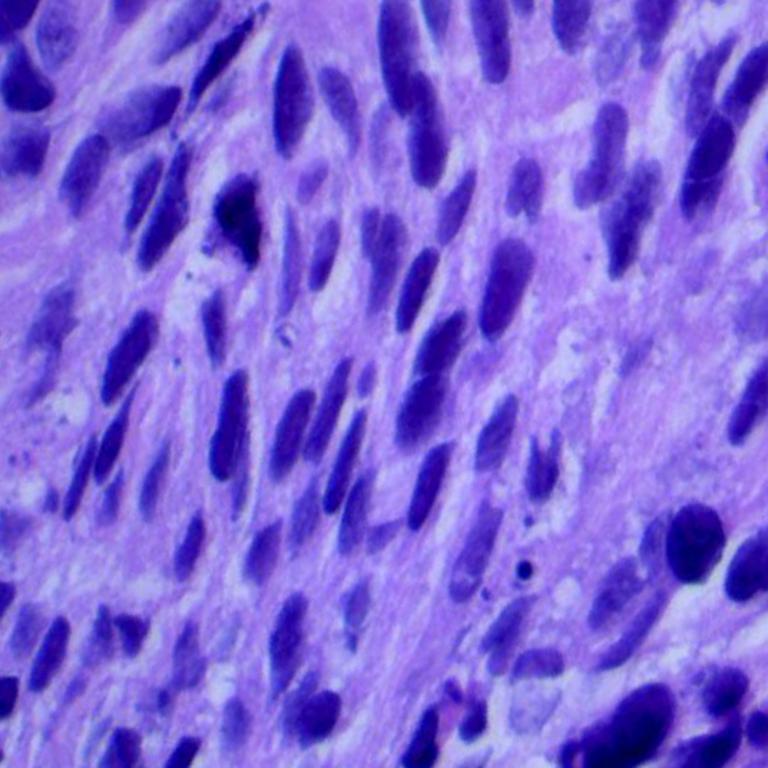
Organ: lung
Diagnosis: squamous carcinomas